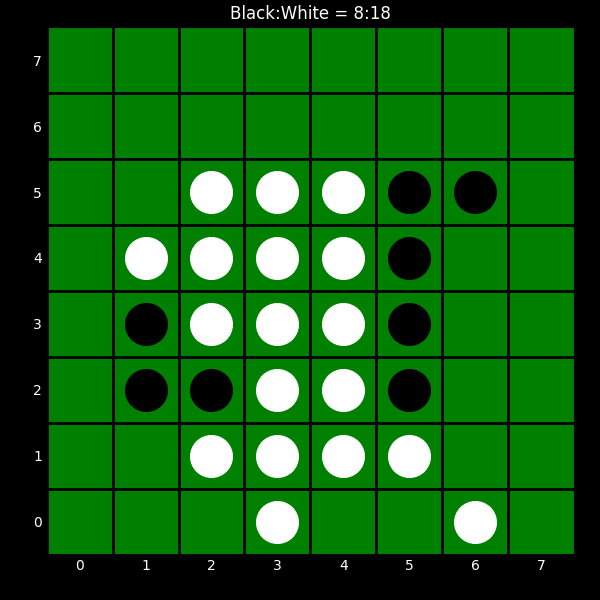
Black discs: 8
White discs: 18